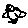
Label: bird